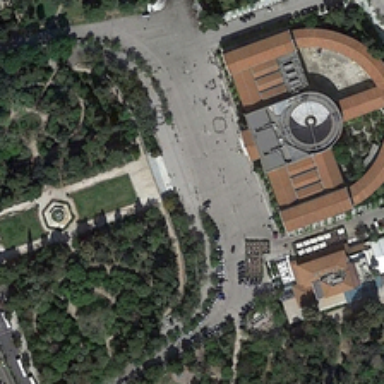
There are many buildings, roads, trees and grassland .